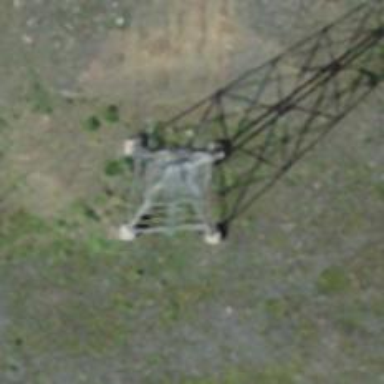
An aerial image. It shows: Pylon used for aerialway.